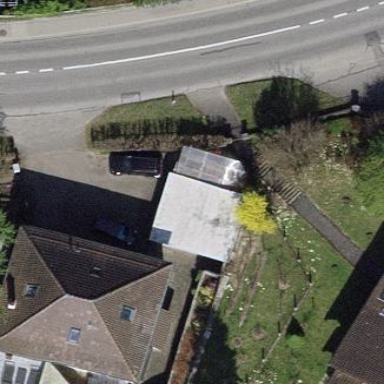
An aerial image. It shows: Detached building.